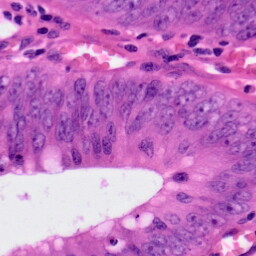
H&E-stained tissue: Colon